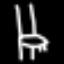
Label: chair